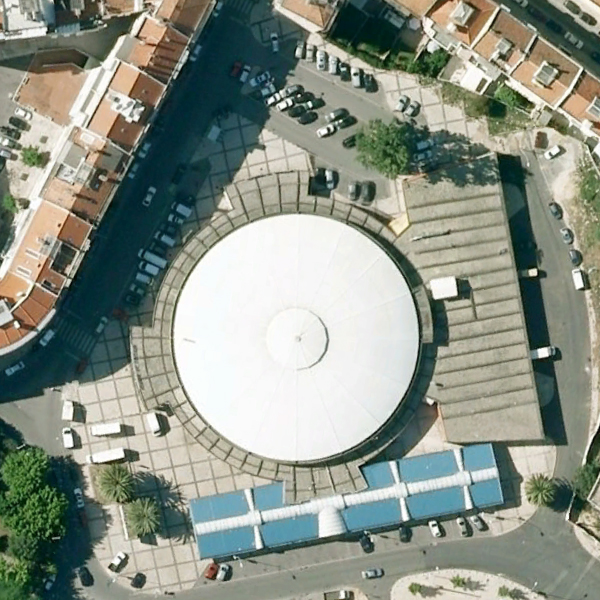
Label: Center